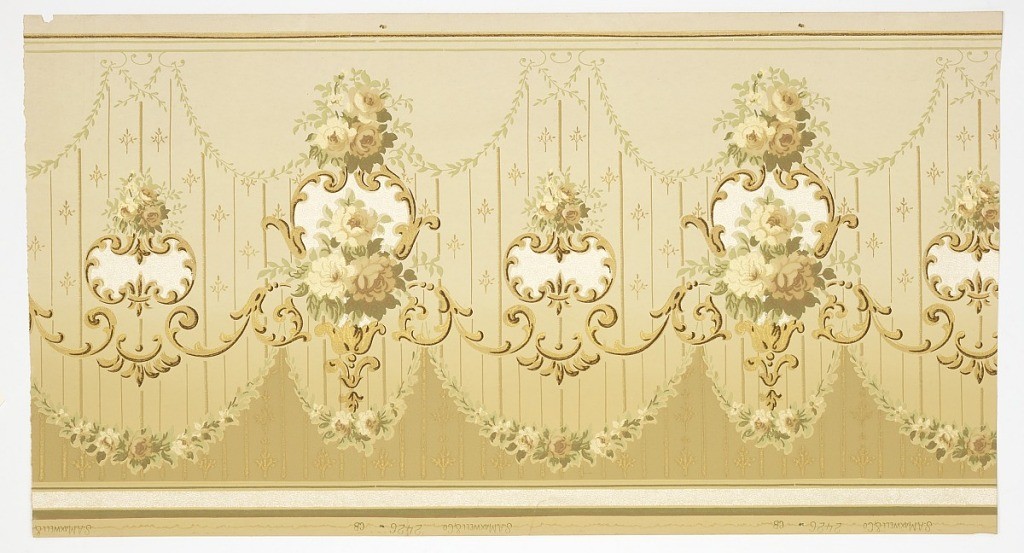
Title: Frieze
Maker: Maxwell & Co., S.A., Chicago, Illinois, USA
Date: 1905–1915
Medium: Machine-printed paper, liquid mica
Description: Alternating large and medium medallions with yellow rose bouquets connected by floral swags. The top has stripes from which suspend foliate swags/vines. Bottom has green and white mica bands. Background has vertical lines with foliate motif. Grounding shades from beige to cream (bottom to top). Printed in greens, tans, beiges, and liquid mica gold, white and yellow. Printed in bottom selvedge: S. A. Maxwell & Co 2426 "C.B"